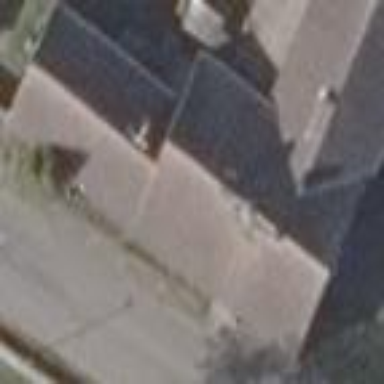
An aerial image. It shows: Residential building.